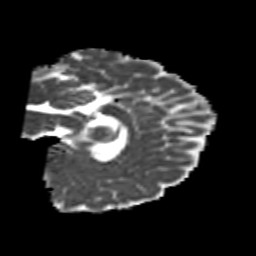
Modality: MD
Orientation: sagittal
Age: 27
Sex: female
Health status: healthy
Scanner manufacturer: siemens
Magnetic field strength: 3 T
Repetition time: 10.8 s
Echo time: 0.082 s